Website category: restaurant
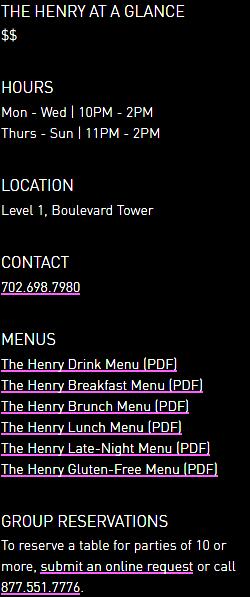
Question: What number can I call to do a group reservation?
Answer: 877.551.7776

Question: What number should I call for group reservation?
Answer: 877.551.7776

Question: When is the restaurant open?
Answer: Mon - Wed | 10PM - 2PM Thurs - Sun | 11PM - 2PM

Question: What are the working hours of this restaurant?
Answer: Mon - Wed | 10PM - 2PM Thurs - Sun | 11PM - 2PM

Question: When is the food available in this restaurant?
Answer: Mon - Wed | 10PM - 2PM Thurs - Sun | 11PM - 2PM

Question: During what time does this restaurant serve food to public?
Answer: Mon - Wed | 10PM - 2PM Thurs - Sun | 11PM - 2PM

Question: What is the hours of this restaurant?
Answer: Mon - Wed | 10PM - 2PM Thurs - Sun | 11PM - 2PM

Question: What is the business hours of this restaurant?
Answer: Mon - Wed | 10PM - 2PM Thurs - Sun | 11PM - 2PM

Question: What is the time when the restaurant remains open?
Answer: Mon - Wed | 10PM - 2PM Thurs - Sun | 11PM - 2PM

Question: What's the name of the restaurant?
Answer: The Henry at a glance

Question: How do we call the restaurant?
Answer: The Henry at a glance

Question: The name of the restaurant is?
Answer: The Henry at a glance

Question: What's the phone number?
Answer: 702.698.7980

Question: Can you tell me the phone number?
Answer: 702.698.7980

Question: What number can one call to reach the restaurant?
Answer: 702.698.7980

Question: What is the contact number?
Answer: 702.698.7980

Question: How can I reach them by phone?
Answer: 702.698.7980

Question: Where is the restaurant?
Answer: Level 1, Boulevard Tower

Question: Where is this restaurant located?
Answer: Level 1, Boulevard Tower

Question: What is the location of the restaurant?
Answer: Level 1, Boulevard Tower

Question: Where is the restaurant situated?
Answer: Level 1, Boulevard Tower

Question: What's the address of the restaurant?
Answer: Level 1, Boulevard Tower

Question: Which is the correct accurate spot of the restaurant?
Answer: Level 1, Boulevard Tower

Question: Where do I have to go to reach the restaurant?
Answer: Level 1, Boulevard Tower